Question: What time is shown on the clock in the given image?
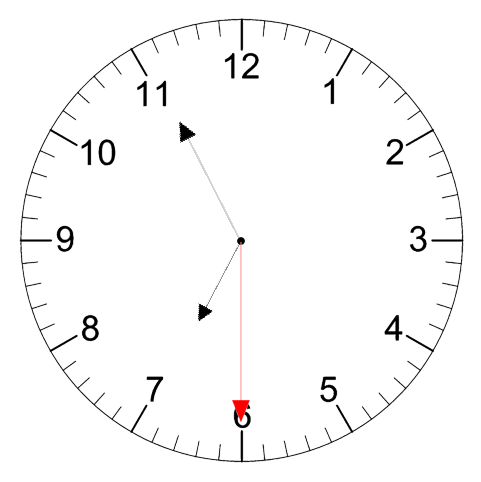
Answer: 06:55:30